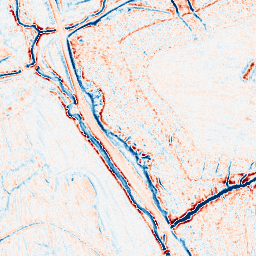
Category: edge_preserving
Decomposition family: bilateral
Decomposition parameters: d: 9
sigma_color: 75
sigma_space: 100
Upsampling method: fft_zeropad
Upsampling parameters: scale: 2
Upsampling scale: 2